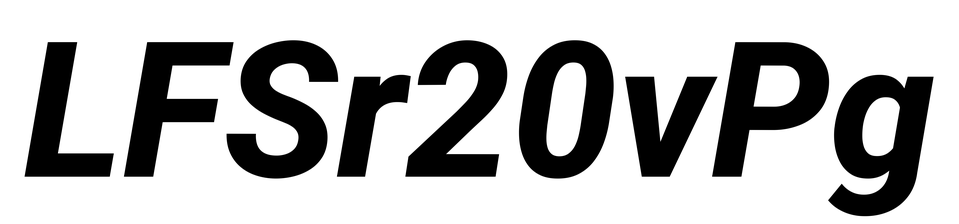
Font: Roboto-Italic_ExtraBold_Italic